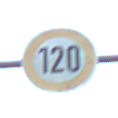
Verkehrszeichen: Geschwindigkeit120
Umgebung: Outdoor, RoadRail
Tageszeit: SunriseSunset
Wetter: PartlyCloudy
Licht: Natural
Jahreszeit: NotSpecified
Kontrast: LowContrast